Interaction volume radius: 10 \u00c5
Interaction volume height: 30 \u00c5
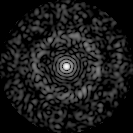
Disorder parameter: 0.828